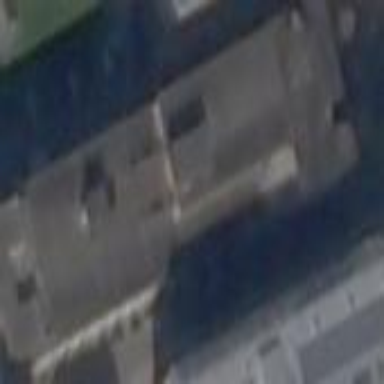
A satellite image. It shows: Commercial building.